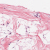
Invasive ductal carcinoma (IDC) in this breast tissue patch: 0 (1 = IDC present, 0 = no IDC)